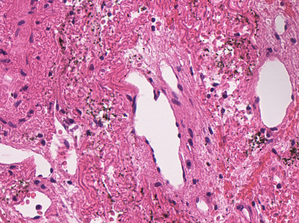
Tumor epithelial tissue: no
Tumor-associated stroma tissue: yes
Normal tissue: no